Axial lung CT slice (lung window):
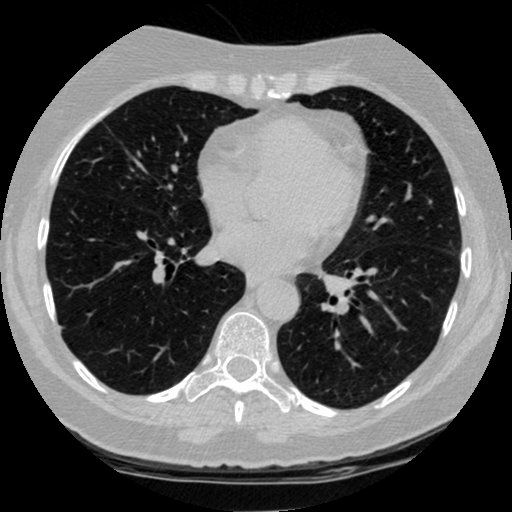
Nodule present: no